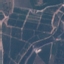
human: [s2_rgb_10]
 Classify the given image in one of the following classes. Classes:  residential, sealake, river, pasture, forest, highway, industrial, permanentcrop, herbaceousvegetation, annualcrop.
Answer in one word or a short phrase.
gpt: PermanentCrop